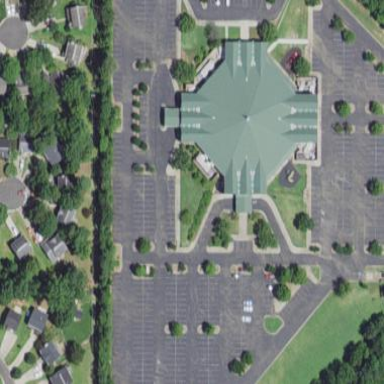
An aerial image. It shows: Building that serves as place of worship.